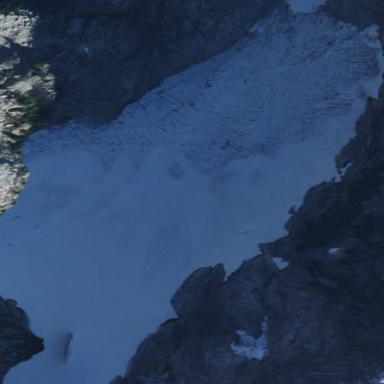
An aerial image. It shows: Stunning view of glacier.